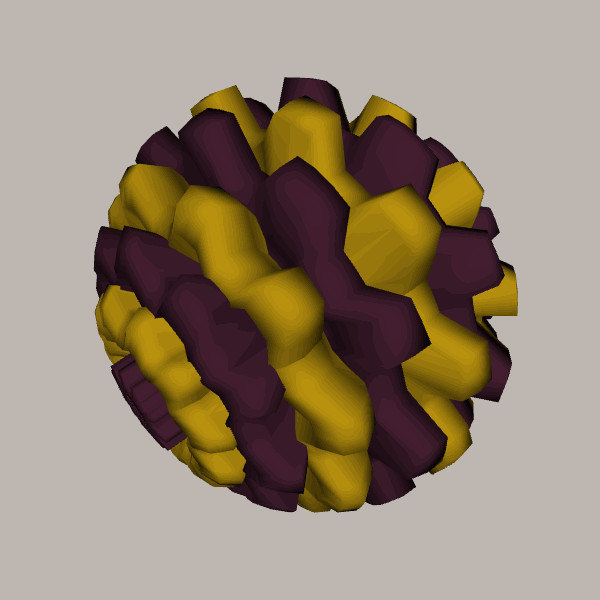
Background: light